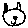
Label: cat